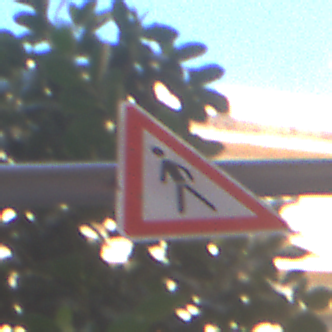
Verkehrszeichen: FussgaengerRechts
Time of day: MorningAfternoon
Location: Outdoor (Urban)
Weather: Clear
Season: NotSpecified
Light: Natural